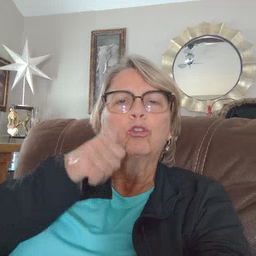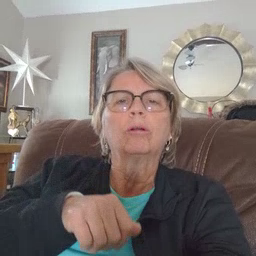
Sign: girl